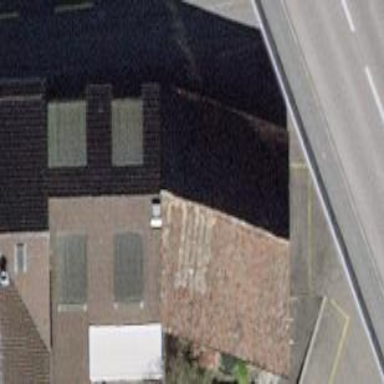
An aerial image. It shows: Building with tiled roof.